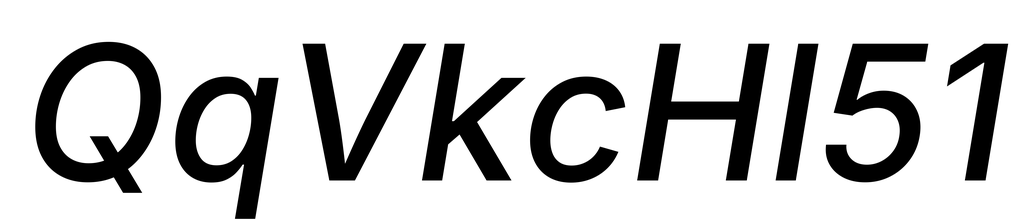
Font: Inter-Italic_Medium_Italic